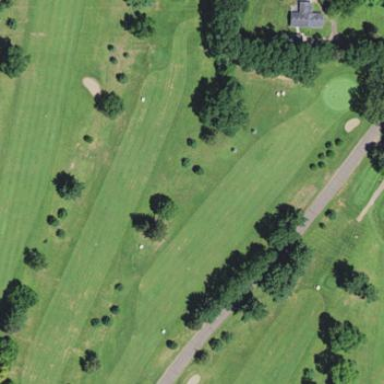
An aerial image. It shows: Rough grassy area used for golf.